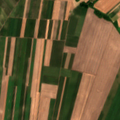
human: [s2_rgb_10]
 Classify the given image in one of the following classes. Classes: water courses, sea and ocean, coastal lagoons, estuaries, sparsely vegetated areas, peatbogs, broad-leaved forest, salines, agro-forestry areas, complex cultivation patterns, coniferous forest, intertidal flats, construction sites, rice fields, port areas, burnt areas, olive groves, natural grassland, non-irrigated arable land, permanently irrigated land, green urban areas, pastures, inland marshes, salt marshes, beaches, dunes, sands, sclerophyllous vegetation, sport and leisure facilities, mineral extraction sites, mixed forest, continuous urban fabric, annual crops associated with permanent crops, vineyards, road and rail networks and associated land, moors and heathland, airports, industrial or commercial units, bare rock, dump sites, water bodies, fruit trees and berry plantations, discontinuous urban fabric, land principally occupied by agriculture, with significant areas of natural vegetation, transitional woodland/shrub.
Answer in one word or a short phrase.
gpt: non-irrigated arable land, land principally occupied by agriculture, with significant areas of natural vegetation